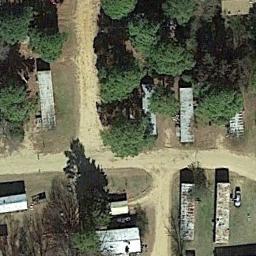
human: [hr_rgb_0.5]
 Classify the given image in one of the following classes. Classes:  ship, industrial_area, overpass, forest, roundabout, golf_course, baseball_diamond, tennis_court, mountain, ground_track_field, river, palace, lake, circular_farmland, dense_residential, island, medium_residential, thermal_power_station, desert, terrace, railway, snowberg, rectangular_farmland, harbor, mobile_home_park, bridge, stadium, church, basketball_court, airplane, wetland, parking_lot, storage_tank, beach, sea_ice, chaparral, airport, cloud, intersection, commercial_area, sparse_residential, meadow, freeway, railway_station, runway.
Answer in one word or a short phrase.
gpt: mobile_home_park